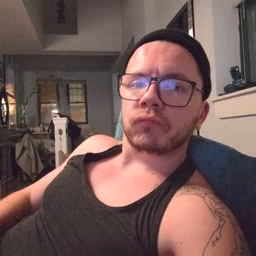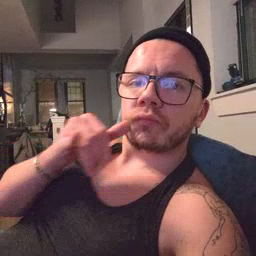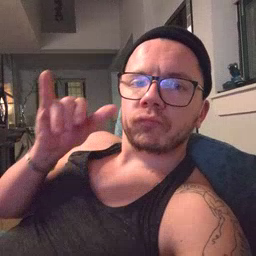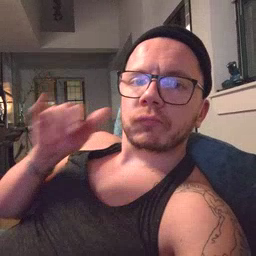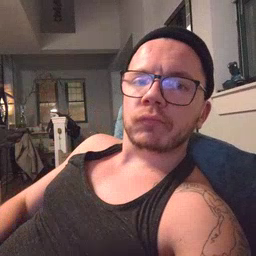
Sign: yesterday